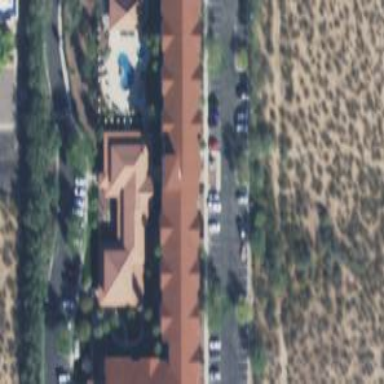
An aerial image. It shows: Hotel offering tourism services.